Question: I was playing around drawing some ovals in response to touch, I've got confused by the coordinates given by touch and translating it into some oval, I dont know why I got offset in Y, here an image that illustrate my problem, piece of code and some ouptut.

'''
public class TestView extends View implements OnTouchListener
{
RectF rectf;
Paint paint;
public TestView(Context context, AttributeSet attrs, int defStyle)
{
super(context, attrs, defStyle);
paint = new Paint();
rectf = new RectF();
rectf.set(30, 80, 80, 30);
this.setOnTouchListener(this);
}
@Override
protected void onDraw(Canvas canvas)
{
super.onDraw(canvas);
canvas.save();
canvas.drawOval(rectf, paint);
canvas.restore();
}
@Override
public boolean onTouch(View v, MotionEvent event)
{
float x=event.getRawX();
float y=event.getRawY();
rectf.set(x-2, y+2, x+2, y-2);
Log.v("", "****************");
Log.v("x "+x, "y "+y);
Log.v("rect", rectf.left +" " + rectf.right +" " +rectf.top +" " +rectf.bottom);
Log.v("center", rectf.centerX()+" "+rectf.centerY());
invalidate();//
return true;
}
}
'''
output
'''
"****************
x 211.0: y 560.0
rect: 209.0 213.0 562.0 558.0
center: 211.0 560.0
:****************
x 220.0: y 547.0
rect: 218.0 222.0 549.0 545.0
center: 220.0 547.0
'''
Any help would be appreciated
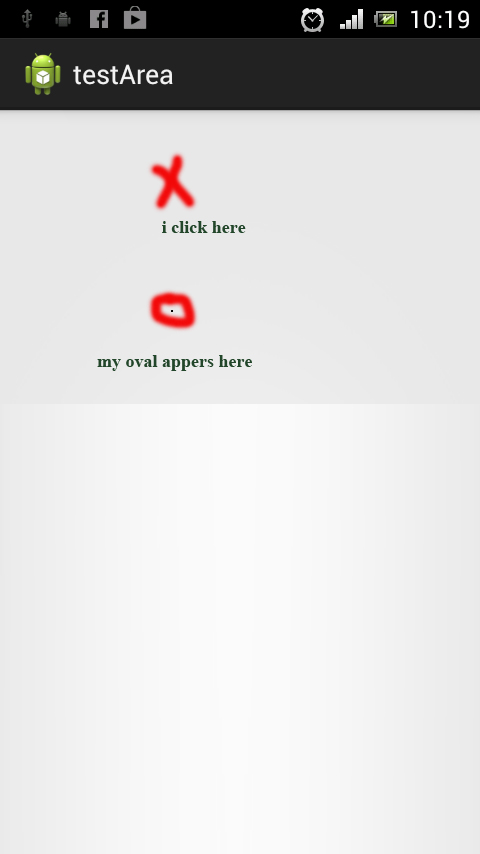
Answer: If for some reason you want to show a title bar again then you'll need to get the X and Y coordinates for the view canvas area not the entire screen.
You should use event.getX() and .getY() rather than .getRawX() and .getRawY().